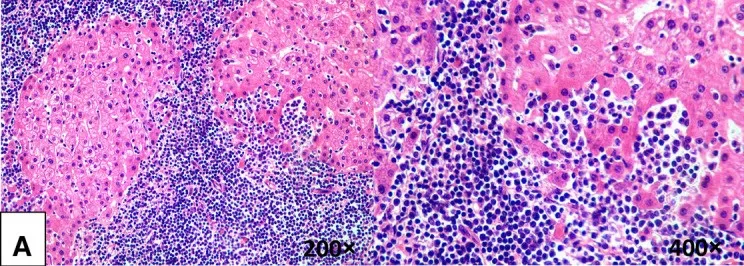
Microscopic findings of the liver confirming B-cell non-Hodgkin's lymphoma of MALT type. (A) Medium-sized lymphoid cells infiltrated into the liver epithelium, forming lymphoepithelial lesions (hematoxylin-eosin staining).
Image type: pathology (h&e)